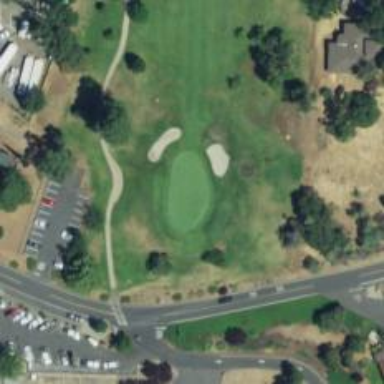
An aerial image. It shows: View of golf hole.